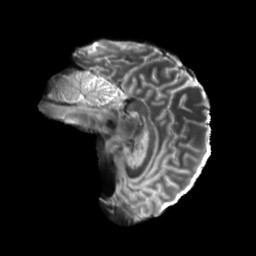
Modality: T2w
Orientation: sagittal
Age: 26
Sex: female
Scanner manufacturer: siemens
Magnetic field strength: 6.98 T
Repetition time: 7.776 s
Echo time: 0.076 s